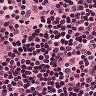
Metastatic tissue present: no